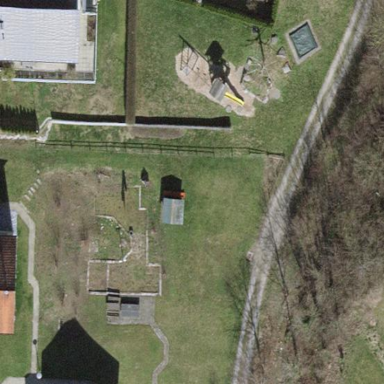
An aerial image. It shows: Playground area for leisure land.